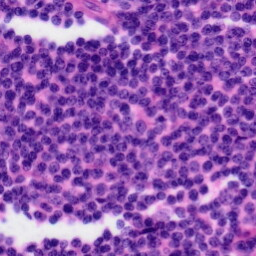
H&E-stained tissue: Tonsil